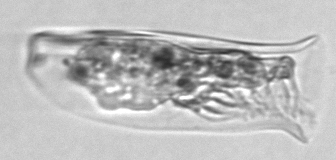
Label: Tintinnina